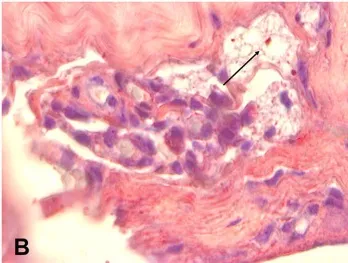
(A-F) Show 4 mum paraffin slides stained with the MORO. An overview of capsule from patient with focal throughout the capsule, spots who are positive. A magnification of designated area's shown in B. Clearly to distinguish are the vacuoles filled with red coloured silicone fragments. During degradation these fragments become smaller. 400x.
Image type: pathology (h&e)